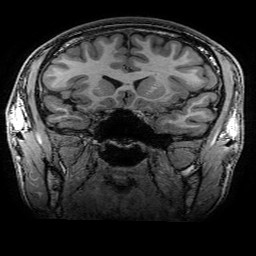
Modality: T1w
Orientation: sagittal
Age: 19
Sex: male
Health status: healthy
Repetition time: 2.53 s
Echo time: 0.0034 s